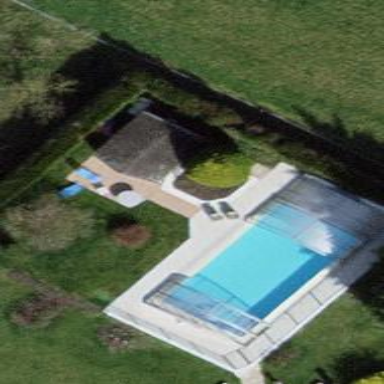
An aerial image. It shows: Swimming pool located in leisure land.